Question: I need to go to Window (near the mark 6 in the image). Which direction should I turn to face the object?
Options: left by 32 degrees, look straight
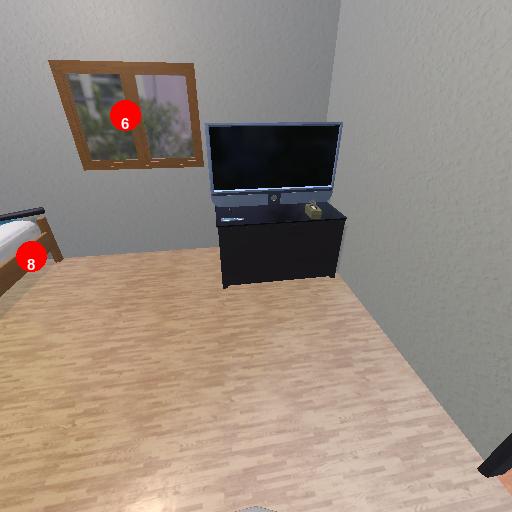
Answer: left by 32 degrees